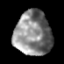
Tissue: prostate
Cell type: T cells
Senescence score: 0.797
Nuclear area (px): 1601
Mean DAPI intensity: 133.659